Question: So have seen a ton of people with the same issue's but no answers. My SendMessage pop's up the "Video Source" dialog box on a windows 7 laptop with one camera. I have Cyber Link YouCam installed.

If I uninstall Cyber Link YouCam the "Video Source" dialog goes away. It appears to be the OS is acting as though YouCam is a second driver for the same device. My question is how do I stop the dialog box for "Video Source" from appearing? Once I choose an option in the dialog I don't get the dialog box (until I restart the application) so there must be a setting somewhere being set.
Though debugging found this bit of code (see whole section below) is the one that seems to be the one that calls the dialog box - SendMessage (deviceHandle, WM_CAP_CONNECT, deviceno, ((IntPtr) 0).ToInt32 ())
'''
public void StartWebCam (int height, int width, int handleofthepicturebox, int deviceno)
{
string deviceIndex = "" + deviceno;
deviceHandle = capCreateCaptureWindowA (ref deviceIndex, WS_VISIBLE | WS_CHILD, 0, 0, width, height, handleofthepicturebox, 0);
if (SendMessage (deviceHandle, WM_CAP_CONNECT, deviceno, ((IntPtr) 0).ToInt32 ()) > 0)
{
SendMessage (deviceHandle, WM_CAP_SET_SCALE, -1, 0);
SendMessage (deviceHandle, WM_CAP_SET_PREVIEWRATE, 0x42, 0);
SendMessage (deviceHandle, WM_CAP_SET_PREVIEW, -1, 0);
}
else
{
// nothing failed maybe some clean up needed
}
}
'''
So again the question is - how do I stop the dialog box for "Video Source" from appearing?
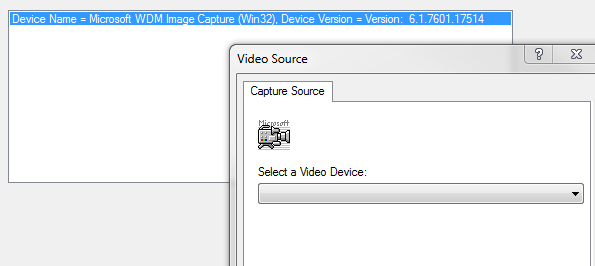
Answer: I developed a form to display two live captures with avicap32 on Windows XP. There is a chance the fix I found in my case also applies to yours.
In the case of avicap, it is possible to programmatically manage your webcams, and all that is registry-based. Here is <URL> I found to guide me and achieve what I wanted.
In this thread, the role of the 'HKEY_LOCAL_MACHINE\SYSTEM\CurrentControlSet\Control\MediaResources\msvideo\MSVideo.VFWWDM\DevicePath' registry key is highlighted for the selection of the active webcam.
And here is maybe a helpful piece of info: I had to set the value in lowercase to avoid the Video Source dialog popping up.
I determined it by monitoring the registry key before and after the call to 'SendMessage' with 'WM_CAP_CONNECT'.
To the best of my knowledge (and googling), nobody else has offered a fix, so even though I might be answering a little late, it would be great if you could tell us whether it worked for you as well.